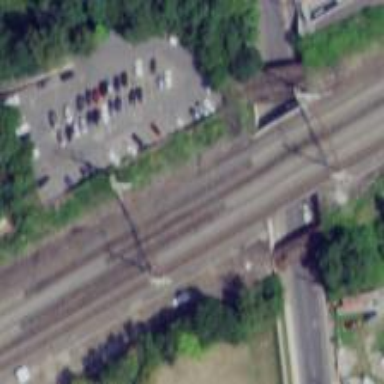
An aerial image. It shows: Bridge over railway with electrified contact lines.